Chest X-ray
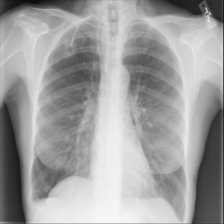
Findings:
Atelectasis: negative
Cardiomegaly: negative
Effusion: positive
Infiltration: negative
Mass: negative
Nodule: negative
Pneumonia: negative
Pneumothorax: negative
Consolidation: negative
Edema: negative
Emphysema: negative
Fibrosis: negative
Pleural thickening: negative
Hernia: negative